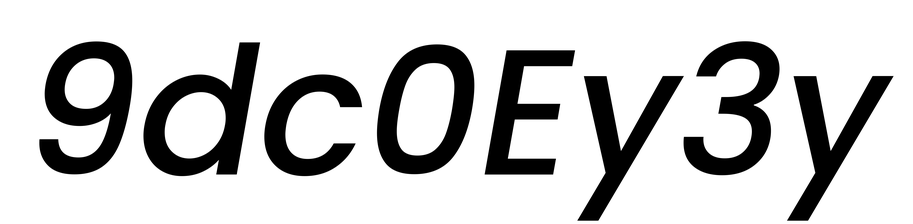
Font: Poppins-MediumItalic